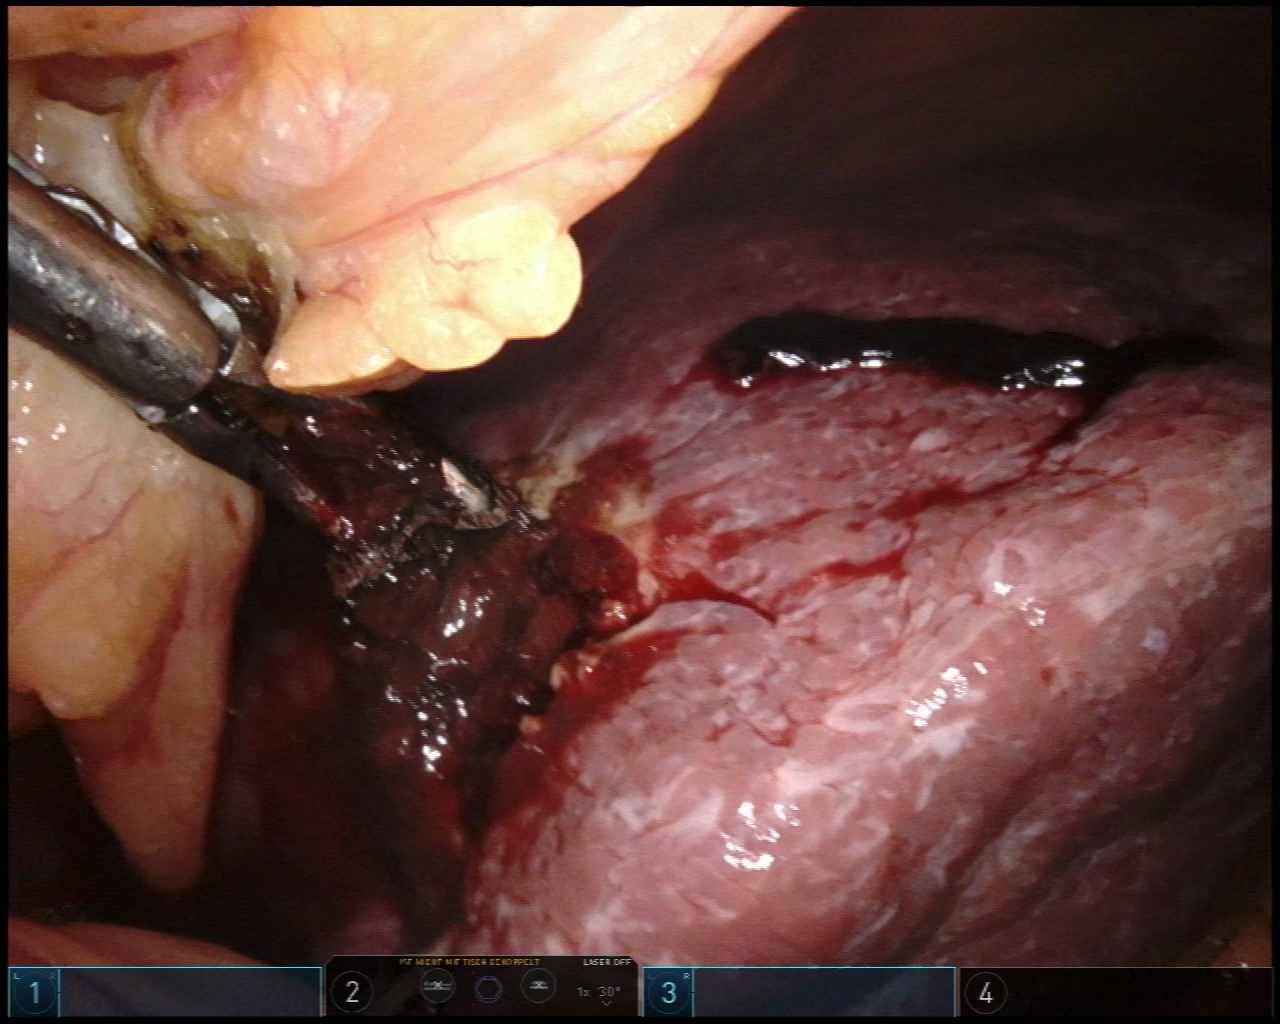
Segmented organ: liver
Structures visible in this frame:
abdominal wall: yes
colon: no
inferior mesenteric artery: no
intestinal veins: no
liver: yes
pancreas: no
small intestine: no
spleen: no
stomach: no
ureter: no
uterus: no
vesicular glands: no